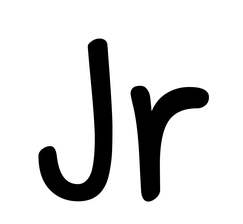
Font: PatrickHand-Regular